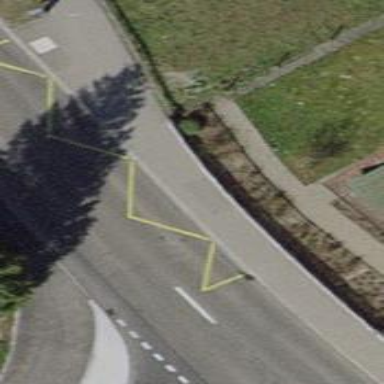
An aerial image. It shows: Platform for public transport on the road.